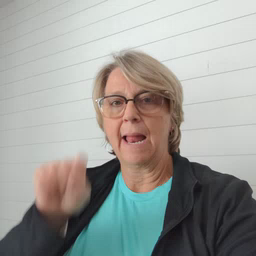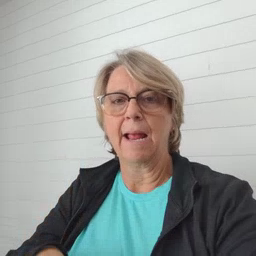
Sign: can